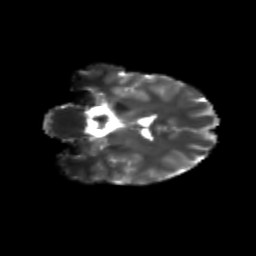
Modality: T2w
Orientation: coronal
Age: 24
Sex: male
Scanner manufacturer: siemens
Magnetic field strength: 3 T
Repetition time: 3.5 s
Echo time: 0.104 s